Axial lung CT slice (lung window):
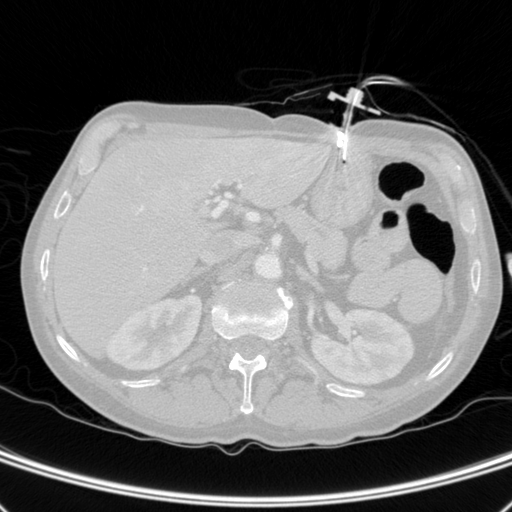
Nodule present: no